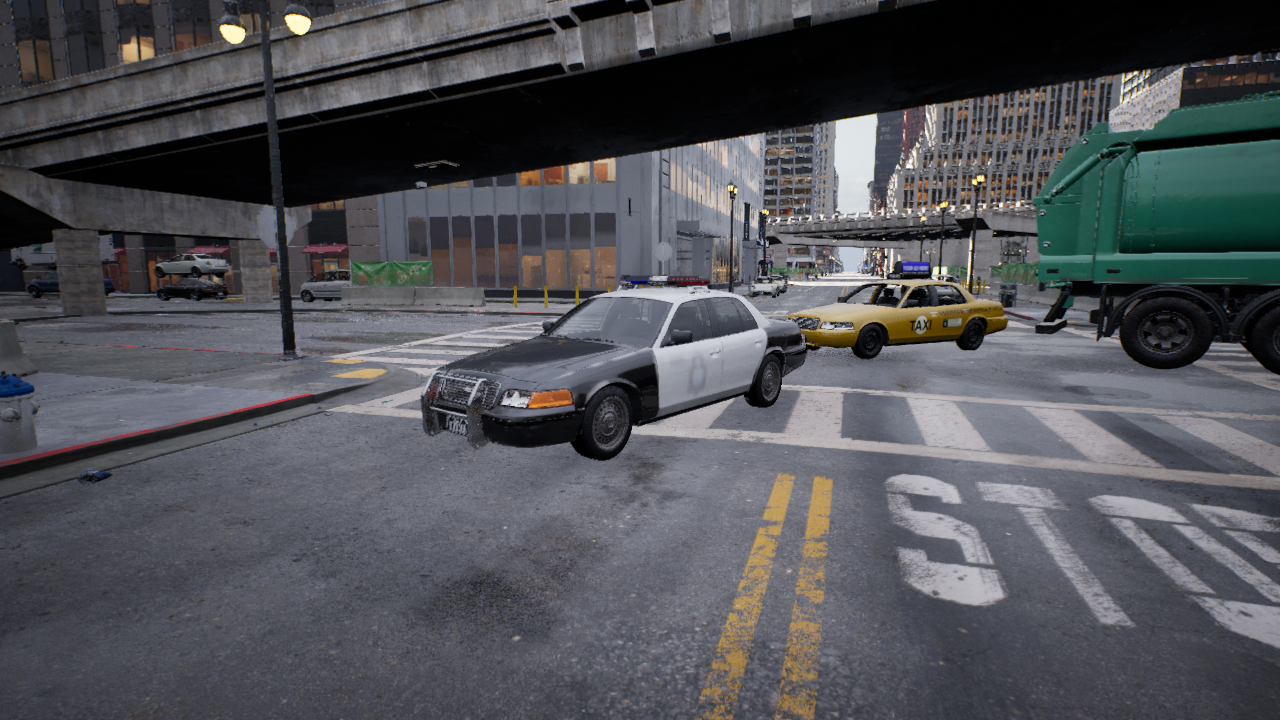
Venue: intersection
Lighting: clear day
Vehicle rig: sedan